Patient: sex M, age 54
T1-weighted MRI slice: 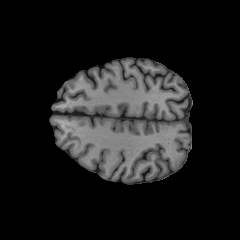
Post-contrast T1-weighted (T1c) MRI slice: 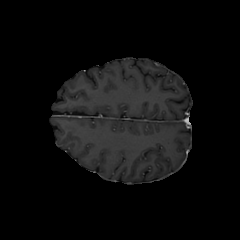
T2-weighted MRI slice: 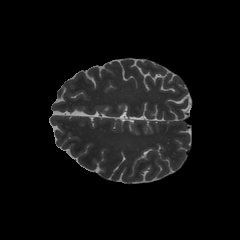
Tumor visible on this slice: no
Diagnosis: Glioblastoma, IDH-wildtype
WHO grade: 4